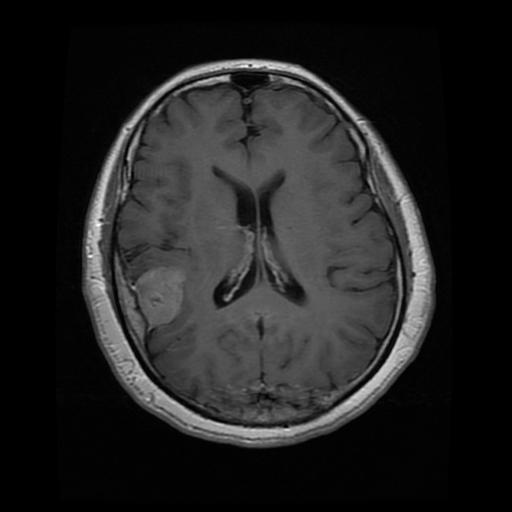
Label: meningioma